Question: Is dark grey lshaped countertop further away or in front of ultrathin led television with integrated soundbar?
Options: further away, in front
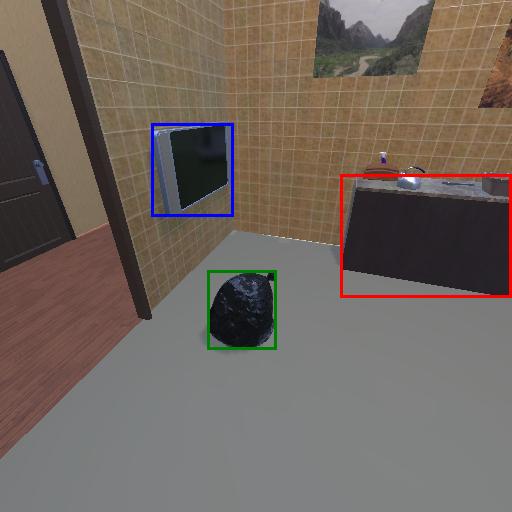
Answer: further away